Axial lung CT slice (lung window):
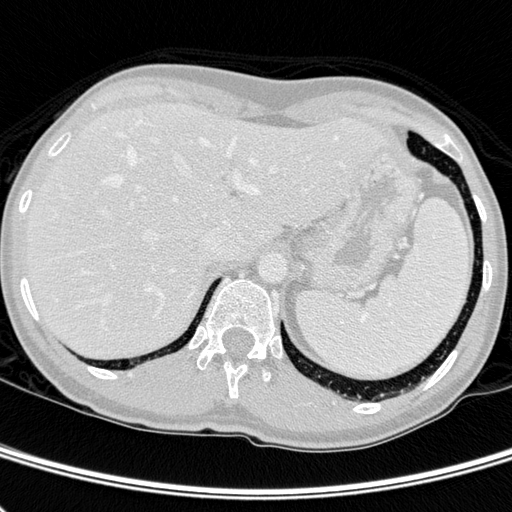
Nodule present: no